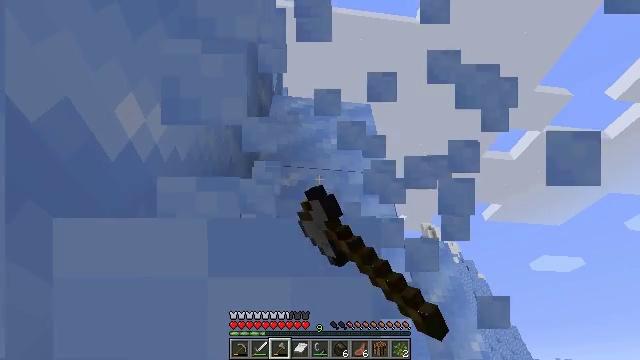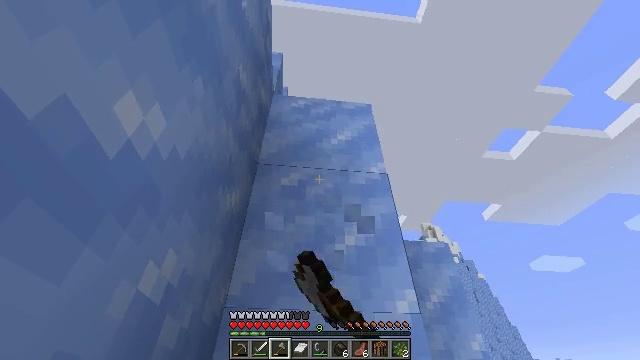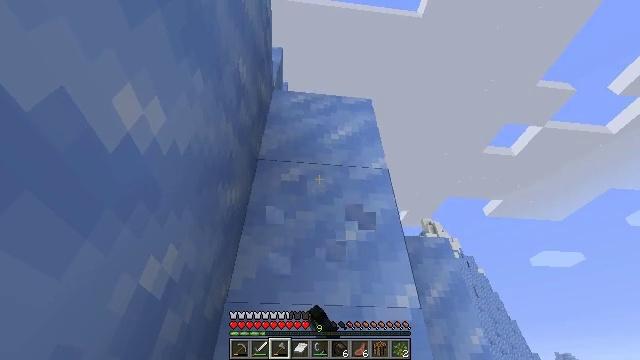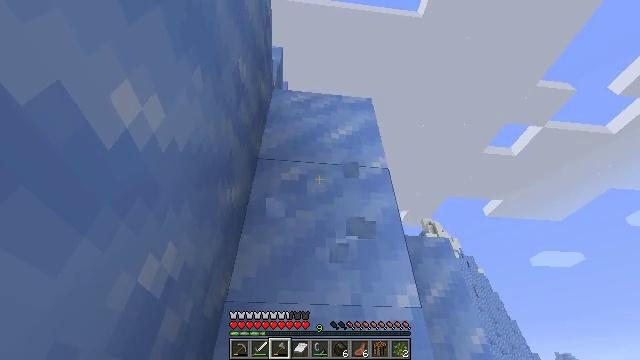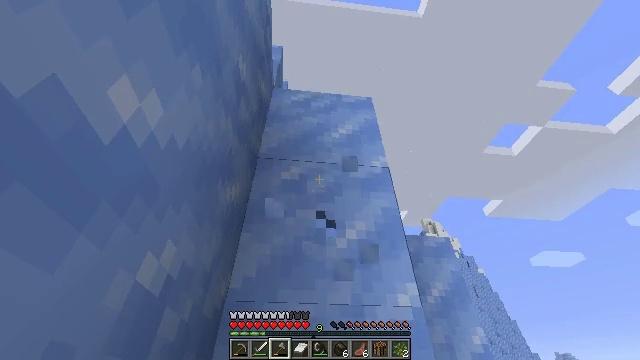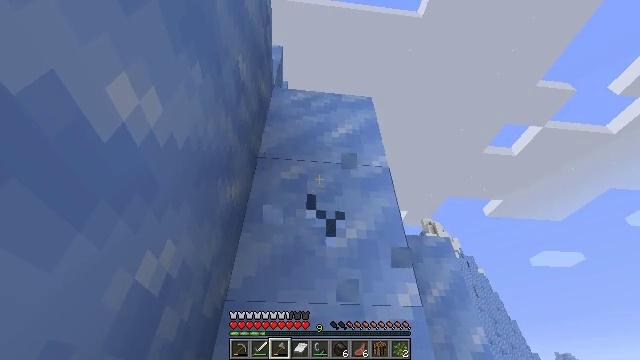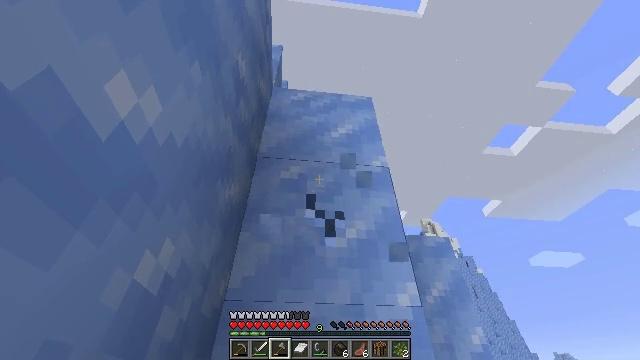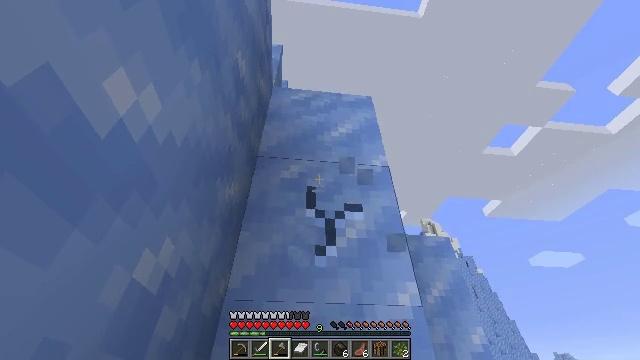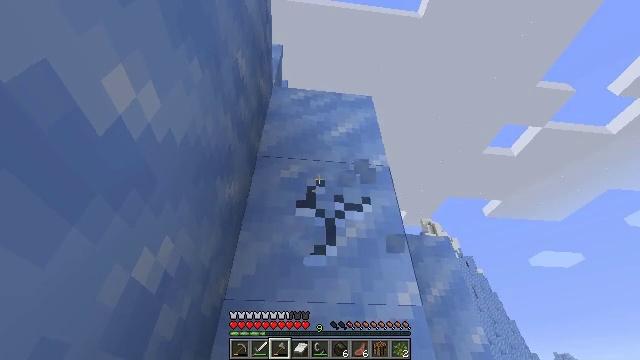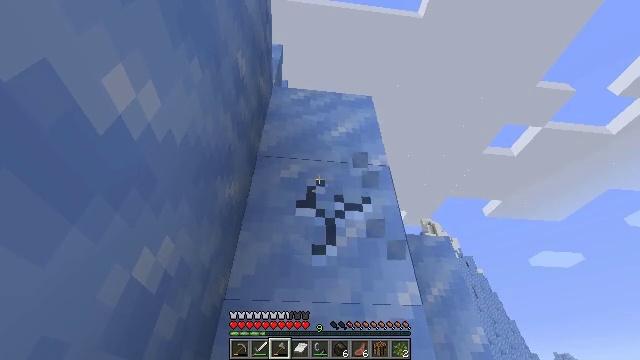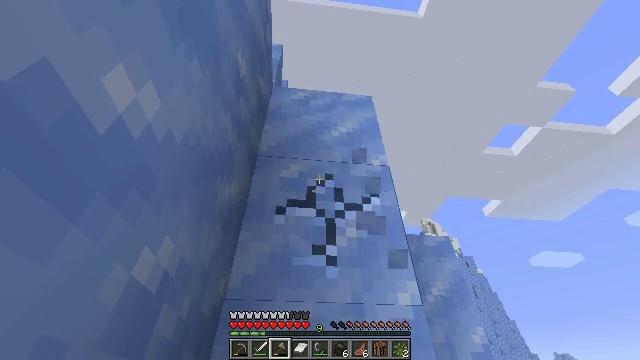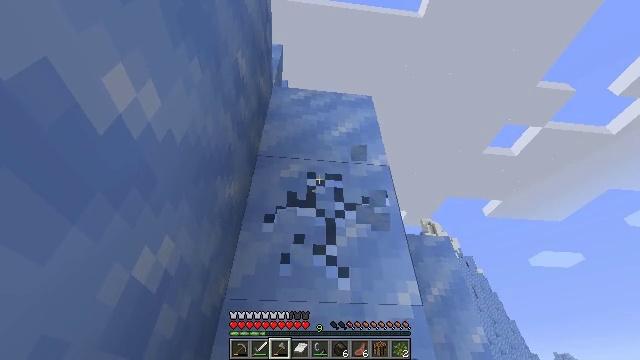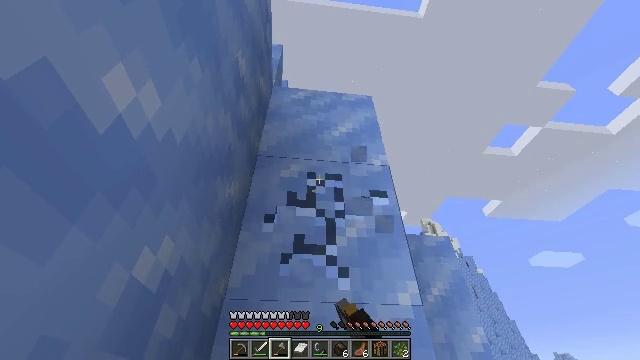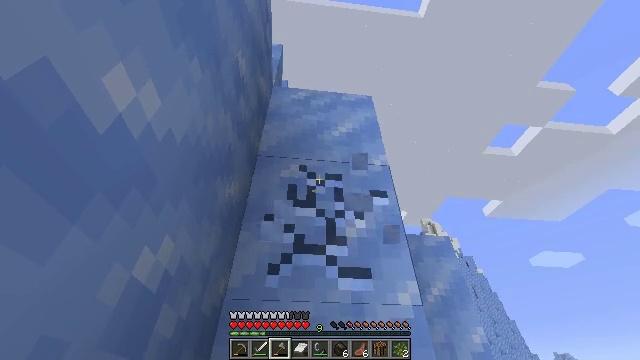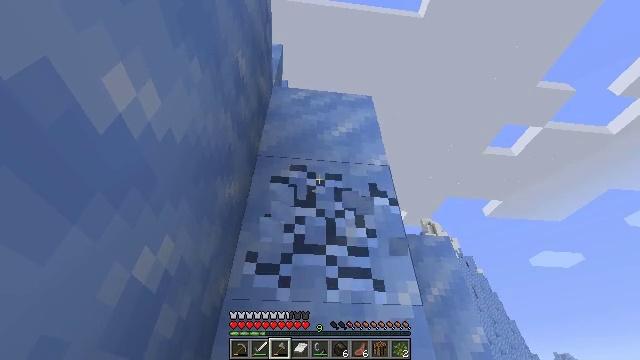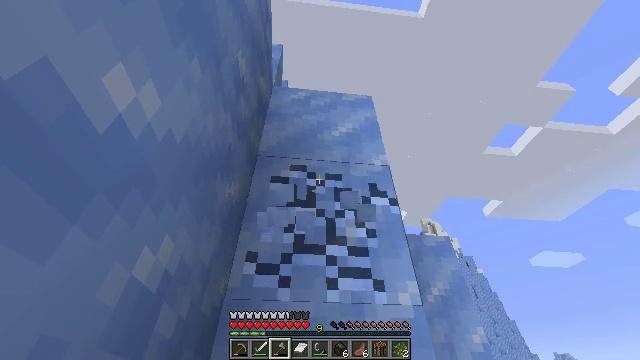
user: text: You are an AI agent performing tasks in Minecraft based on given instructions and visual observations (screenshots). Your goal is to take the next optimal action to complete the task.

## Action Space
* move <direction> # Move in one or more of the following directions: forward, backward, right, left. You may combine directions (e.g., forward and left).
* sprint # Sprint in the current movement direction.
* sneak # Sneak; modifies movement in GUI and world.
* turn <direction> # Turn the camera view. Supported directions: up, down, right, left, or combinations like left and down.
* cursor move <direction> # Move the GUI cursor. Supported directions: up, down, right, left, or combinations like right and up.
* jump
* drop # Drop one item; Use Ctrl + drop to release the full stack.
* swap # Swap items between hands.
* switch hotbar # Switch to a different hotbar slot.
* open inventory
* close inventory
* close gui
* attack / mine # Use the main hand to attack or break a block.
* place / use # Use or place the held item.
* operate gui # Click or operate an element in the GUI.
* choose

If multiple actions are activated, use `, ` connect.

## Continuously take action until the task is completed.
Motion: motion action
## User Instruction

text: Acquire packed ice by mining.
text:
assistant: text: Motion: attack / mine
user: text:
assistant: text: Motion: no_op
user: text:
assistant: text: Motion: attack / mine
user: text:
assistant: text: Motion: attack / mine
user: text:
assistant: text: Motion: attack / mine
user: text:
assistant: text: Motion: attack / mine
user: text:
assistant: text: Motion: attack / mine
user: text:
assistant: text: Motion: attack / mine
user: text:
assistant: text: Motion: attack / mine
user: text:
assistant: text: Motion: attack / mine
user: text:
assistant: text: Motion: attack / mine
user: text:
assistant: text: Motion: attack / mine
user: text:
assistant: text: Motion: attack / mine
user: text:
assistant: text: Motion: attack / mine
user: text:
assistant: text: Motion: attack / mine
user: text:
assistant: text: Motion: attack / mine
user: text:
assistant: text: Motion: attack / mine
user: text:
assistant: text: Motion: attack / mine
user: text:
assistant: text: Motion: attack / mine
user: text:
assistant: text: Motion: attack / mine
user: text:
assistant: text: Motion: attack / mine
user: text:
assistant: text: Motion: attack / mine
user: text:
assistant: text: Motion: turn up, attack / mine
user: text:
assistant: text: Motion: turn up, attack / mine
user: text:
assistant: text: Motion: attack / mine
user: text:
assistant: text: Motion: attack / mine
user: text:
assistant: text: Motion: attack / mine
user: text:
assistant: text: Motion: attack / mine
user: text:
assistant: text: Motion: attack / mine
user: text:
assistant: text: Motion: attack / mine